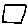
Label: square